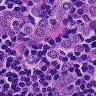
Metastatic tissue present: yes